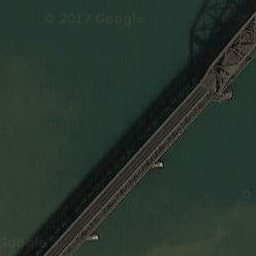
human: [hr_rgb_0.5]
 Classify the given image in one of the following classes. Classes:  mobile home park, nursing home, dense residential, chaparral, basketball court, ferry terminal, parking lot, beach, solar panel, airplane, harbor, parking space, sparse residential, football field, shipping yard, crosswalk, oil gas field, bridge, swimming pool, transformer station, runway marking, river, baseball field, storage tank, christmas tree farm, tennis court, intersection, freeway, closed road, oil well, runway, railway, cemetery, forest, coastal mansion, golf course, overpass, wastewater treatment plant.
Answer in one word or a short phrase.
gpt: bridge